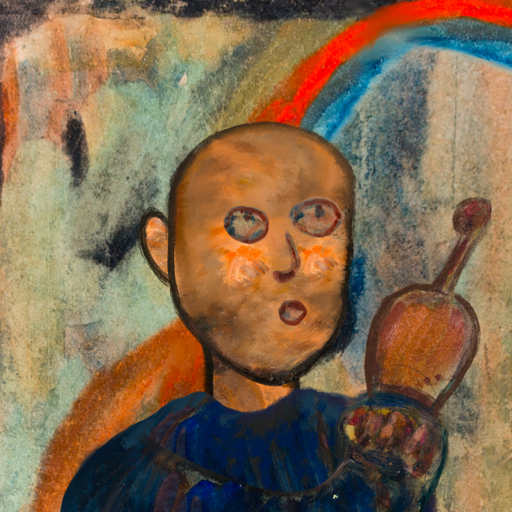
Background: Childish, Head And Neck Side: Gypsy_Queen, Face Side: Orphan, Bust: Pipe, Hair Side: Blank, Head Accessory: Blank, Second Necklace: Blank, Necklace: Blank, Baby: Blank